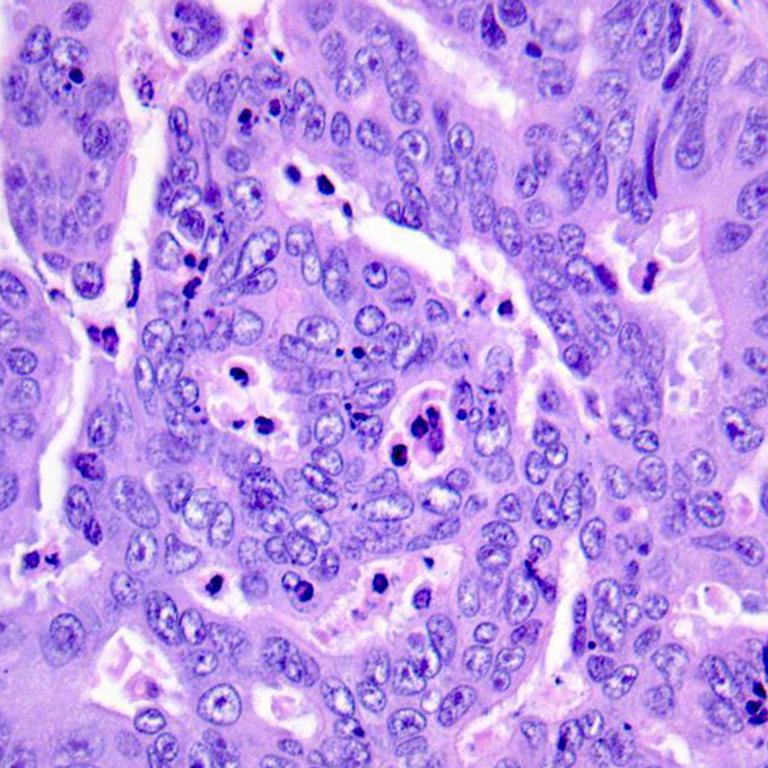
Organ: colon
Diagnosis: adenocarcinomas